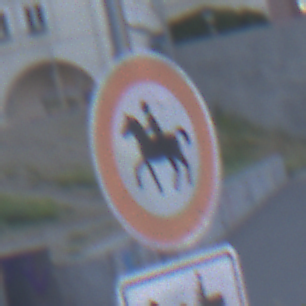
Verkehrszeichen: VerbotReiter
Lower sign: MehrspurigeFahrzeugeFrei9
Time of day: SunriseSunset
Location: Outdoor (Urban)
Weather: Clear
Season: NotSpecified
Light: Natural